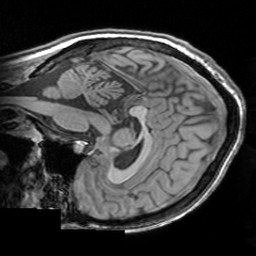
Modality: T1w
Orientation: sagittal
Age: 21
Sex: female
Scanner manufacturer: siemens
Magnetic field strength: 3 T
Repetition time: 1.63 s
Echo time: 0.00311 s